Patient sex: F
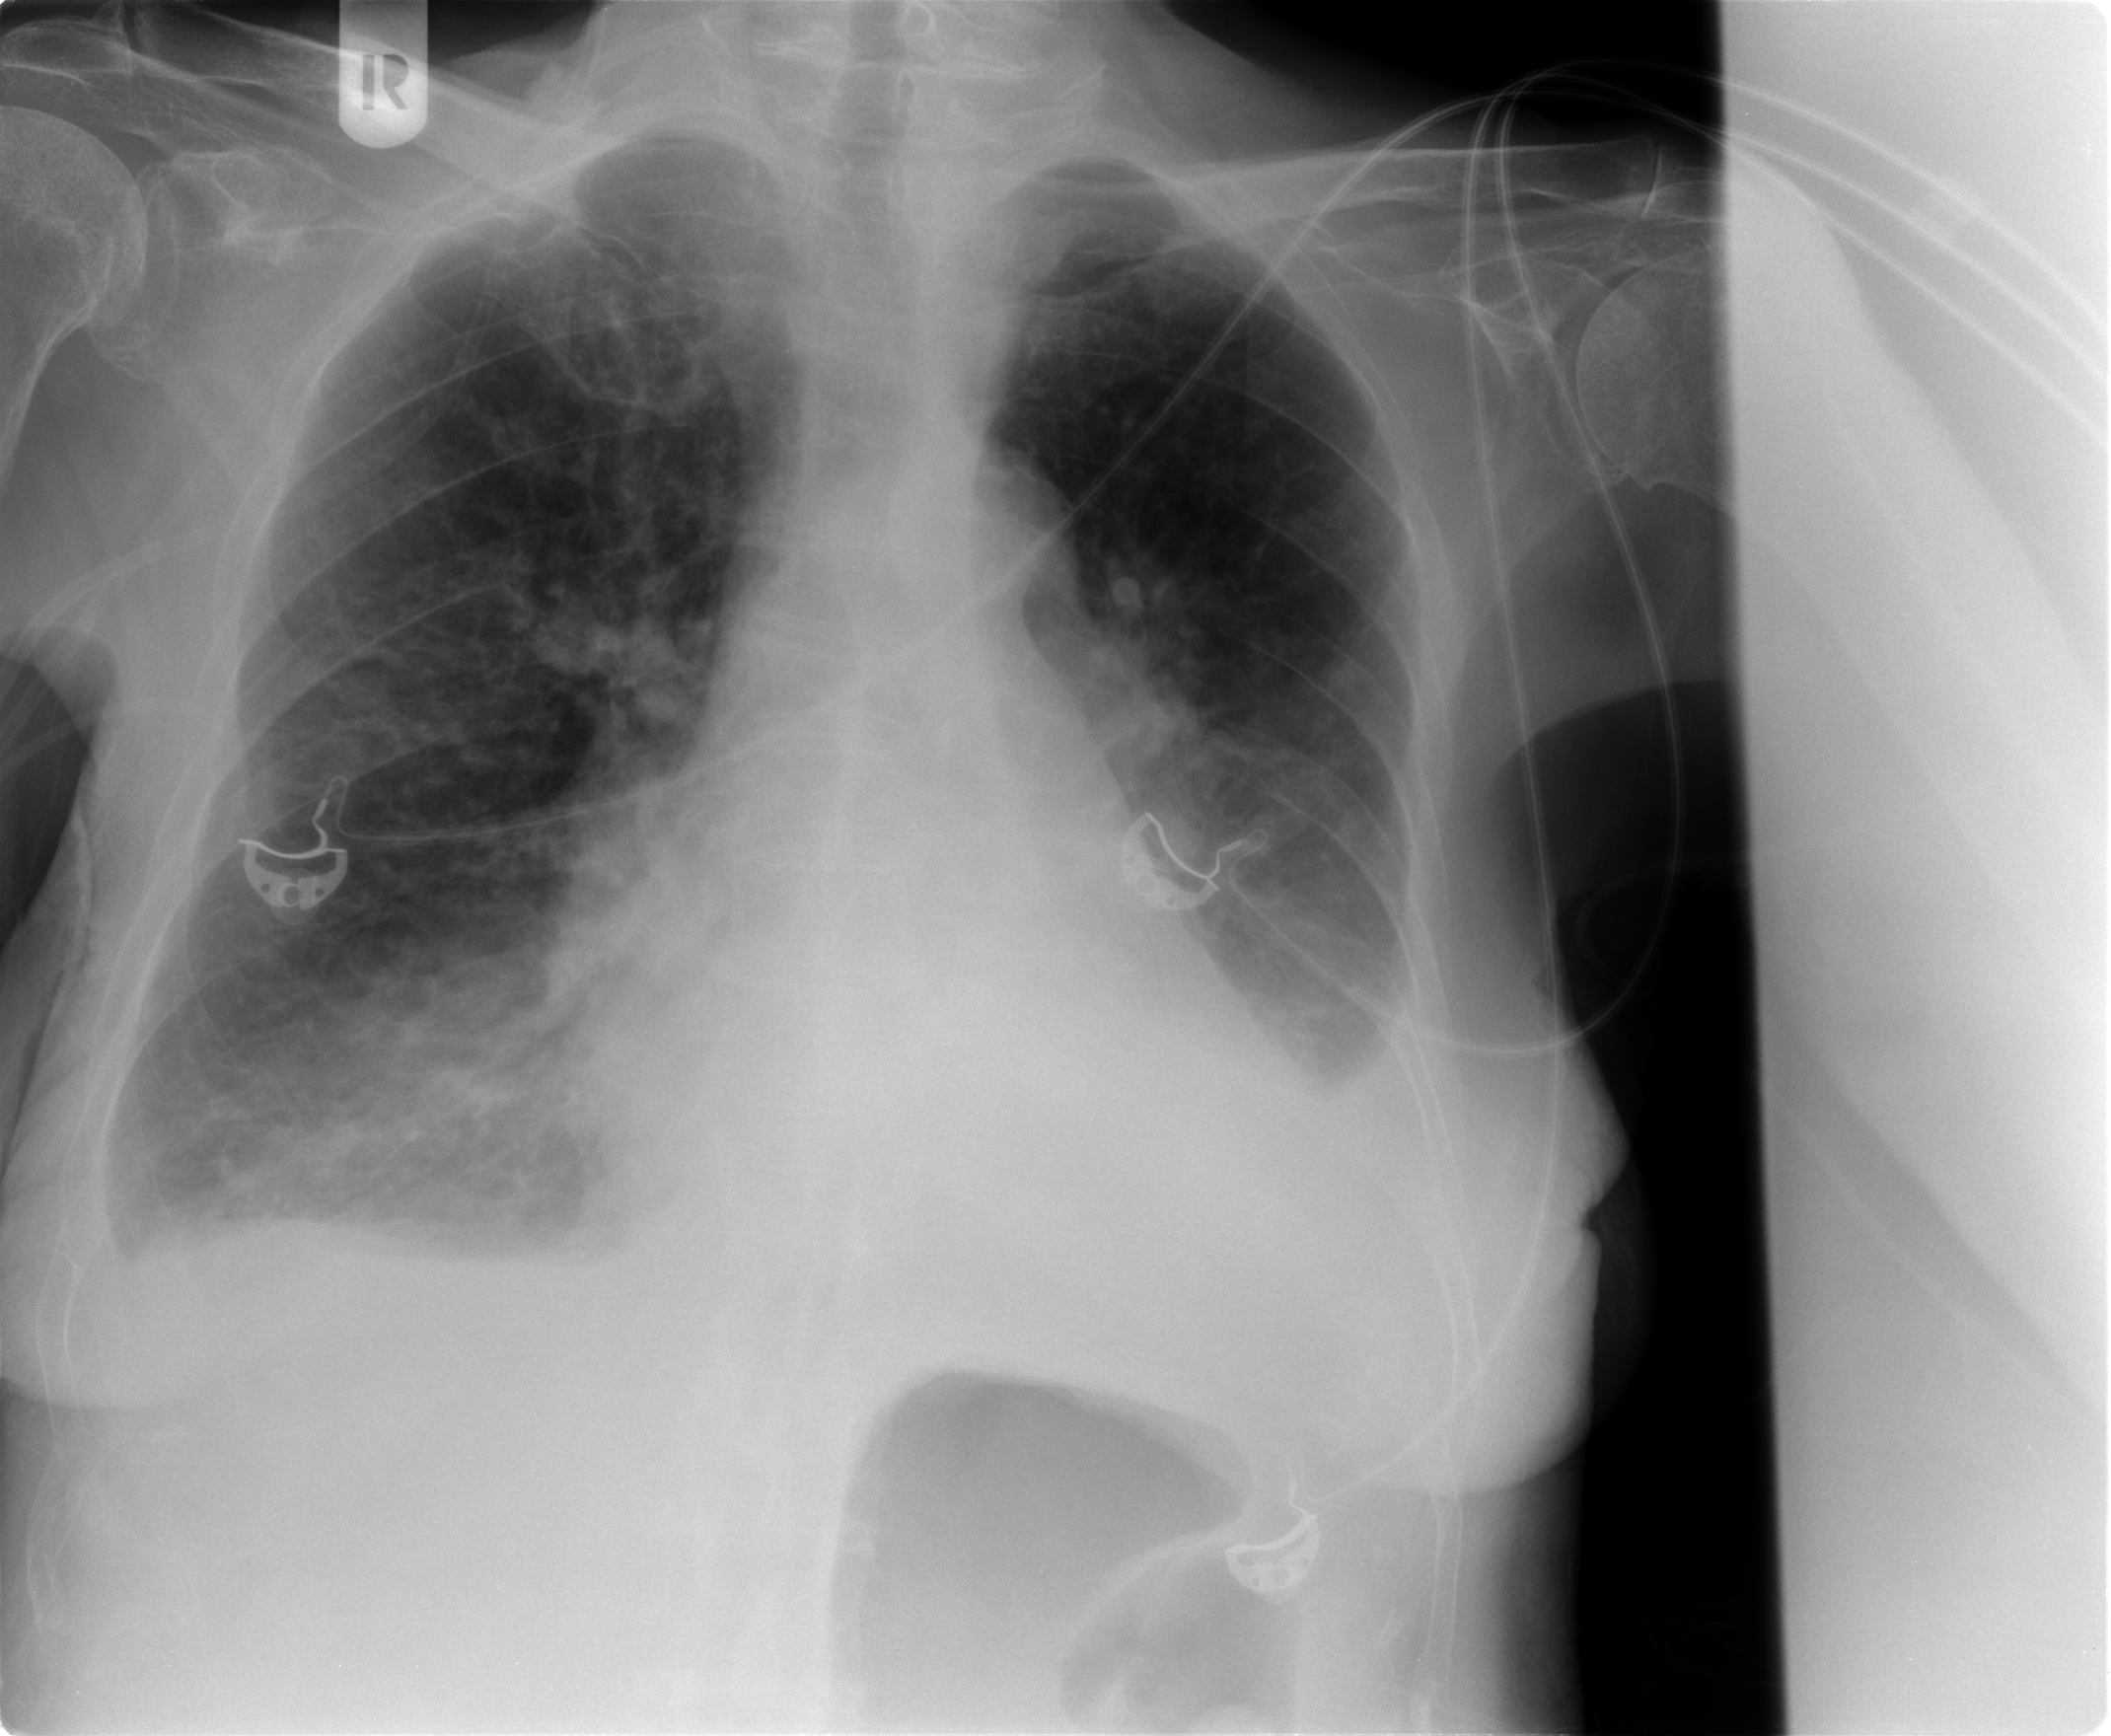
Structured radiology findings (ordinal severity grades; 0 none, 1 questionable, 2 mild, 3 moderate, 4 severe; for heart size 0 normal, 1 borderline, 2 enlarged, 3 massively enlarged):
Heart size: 0
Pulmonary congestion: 2
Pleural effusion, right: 2
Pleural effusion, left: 2
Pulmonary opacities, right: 2
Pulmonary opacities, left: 0
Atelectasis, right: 3
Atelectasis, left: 3